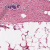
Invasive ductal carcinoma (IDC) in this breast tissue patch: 0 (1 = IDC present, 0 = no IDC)